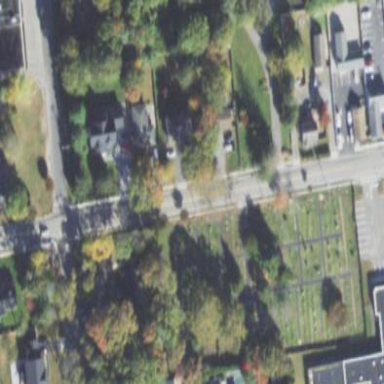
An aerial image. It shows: Cemetery.